Question: : For connection to iOS Google Drive, wrap the iOS Google OAuth view controller in a programmatically created navigation controller, and add a Cancel button to enable the user to cancel the Google OAuth process, should they choose to do so.
: While I can successfully wrap the OAuth view controller in a navigation controller, I cannot seem to add a navigation item, such as the desired Cancel button.
I add a navigation controller that wraps the Google Drive OAuth view controller, as follows...
'''
GTMOAuth2ViewControllerTouch *authViewController = nil;
if (!self.isAuthorized) {
SEL selectorFinish = @selector(viewController:finishedWithAuth:error:);
SEL selectorButtonCancel = @selector(buttonCancelTapped:);
authViewController = [[GTMOAuth2ViewControllerTouch alloc] initWithScope:kGTLAuthScopeDrive
clientID:kClientID
clientSecret:kClientSecret
keychainItemName:kKeychainItemName
delegate:self
finishedSelector:selectorFinish];
UINavigationController *navController = [[UINavigationController alloc] init];
[navController addChildViewController:authViewController];
[self.parentTVC presentViewController:navController animated:YES completion:nil];
}
'''
For clarity, the variable 'parentTVC' is a public property,
'''
@property (nonatomic, strong) UITableViewController *parentTVC;
'''
and is set using a custom init method, as follows...
'''
- (id)initWithParentTVC:(UITableViewController *)tvc {
self = [super init];
[self setParentTVC:tvc];
return self;
}
'''
I have attempted to add 'UINavigationItem's to the 'UINavigationController' instance 'navController', however this does not work, and instead I seem to be stuck with the 'UIView' with the two small buttons (< and >) in the nib file GTMOAuth2ViewTouch.xib, image included below...

I have read through the GTL file 'GTMOAuth2ViewControllerTouch.m' to attempt to see whether there is a method I could possible use or whether I can override by subclassing, but I am not confident in my attempts to do this.
My best guess is that any navigation controller wrapping the OAuth view controller set by this code from 'GTMOAuth2ViewControllerTouch.m'...
'''
- (void)setUpNavigation {
rightBarButtonItem_.customView = navButtonsView_;
self.navigationItem.rightBarButtonItem = rightBarButtonItem_;
}
'''
Assistance please?
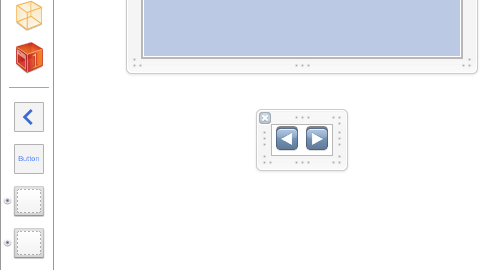
Answer: This is my re-interpretation of <URL>
The 'googleAuthCheck' method should be called in either the viewDidLoad or viewWillAppear method of the parent view controller. (I assume here a reasonable understanding of iOS Google Drive SDK, so let me know if I need to add further clarification.)
Also, albeit a small issue, using 'initWithBarButtonSystemItem:UIBarButtonSystemItemCancel' requires that only the title text of the view controller then needs to be localised (if you are implementing localisation).
'''
- (void)googleAuthCheck {
if (!self.isAuthorized) {
SEL selectorFinish = @selector(viewController:finishedWithAuth:error:);
SEL selectorButtonCancel = @selector(buttonCancelTapped:);
UINavigationController *navController = [[UINavigationController alloc] init];
UINavigationItem *navigationItem = [[UINavigationItem alloc] initWithTitle:<<localised string for title>>];
UIBarButtonItem *barButtonItemCancel = [[UIBarButtonItem alloc] initWithBarButtonSystemItem:UIBarButtonSystemItemCancel target:self action:selectorButtonCancel];
UINavigationBar *navigationBar = [[UINavigationBar alloc] initWithFrame:CGRectMake(0, 0, 320, 63)];
[navigationItem setRightBarButtonItem:barButtonItemCancel];
[navigationBar setTranslucent:NO];
[navigationBar setItems:[NSArray arrayWithObjects: navigationItem,nil]];
[navController.view addSubview:navigationBar];
GTMOAuth2ViewControllerTouch *authViewController = nil;
authViewController = [[GTMOAuth2ViewControllerTouch alloc] initWithScope:kGTLAuthScopeDrive
clientID:kClientID
clientSecret:kClientSecret
keychainItemName:kKeychainItemName
delegate:self
finishedSelector:selectorFinish];
[navController addChildViewController:authViewController];
[self.parentTVC presentViewController:navController animated:YES completion:nil];
}
}
'''
, the 'buttonCancelTapped:' method is as follows...
'''
- (IBAction)buttonCancelTapped:(UIBarButtonItem *)sender {
[self.parentTVC dismissViewControllerAnimated:YES completion:^(void){}];
}
'''
, the variable 'parentTVC' is a public property,
'''
@property (nonatomic, strong) UITableViewController *parentTVC;
'''
and is set using a custom init method, as follows...
'''
- (id)initWithParentTVC:(UITableViewController *)tvc {
self = [super init];
[self setParentTVC:tvc];
return self;
}
'''
This custom init method is called from the parent view controller.